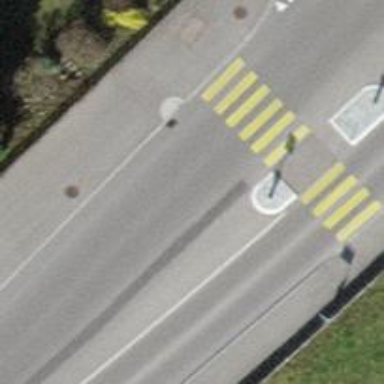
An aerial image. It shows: Public transport stop position.